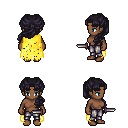
a pixel art fantasy rpg character, female body template, human, dark skin, yellow tattered cape, metal pants, raven princess hairstyle, dagger, four views (front, back, left, right), 2x2 character sprite sheet, small pixel art, hard edges, no anti-aliasing